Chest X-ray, AP view. Patient: 24 years old, sex M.
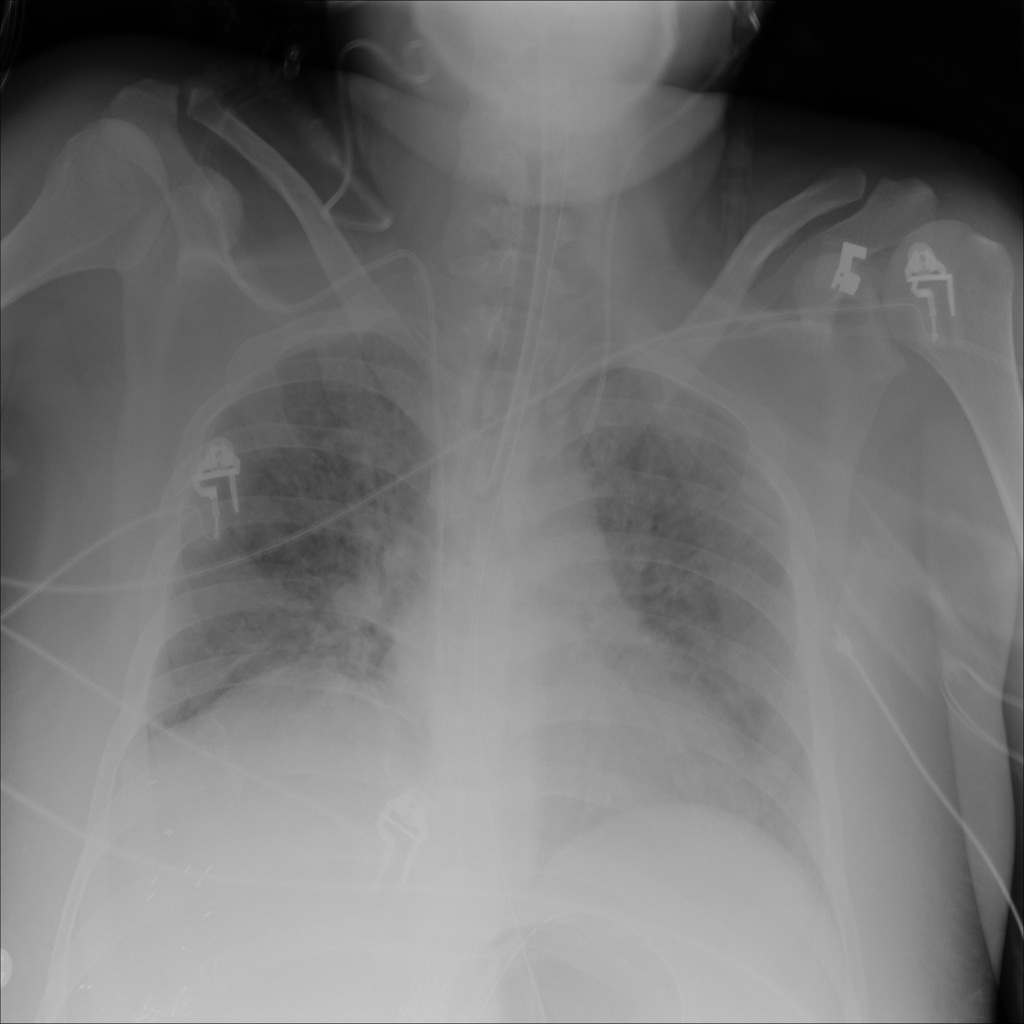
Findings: Infiltration, Nodule